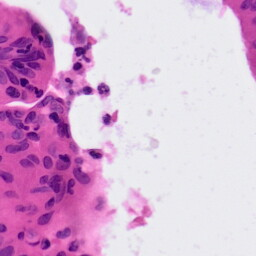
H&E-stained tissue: Colon